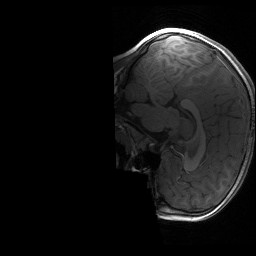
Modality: T1w
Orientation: sagittal
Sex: male
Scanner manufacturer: siemens
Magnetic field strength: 3 T
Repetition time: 1.9 s
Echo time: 0.00243 s